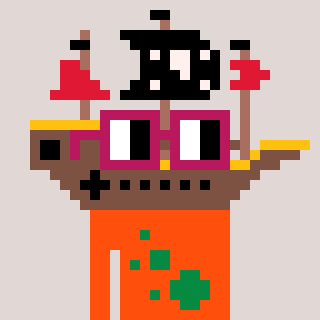
a pixel art character with square dark red glasses, a pirateship-shaped head and a orange-colored body on a warm background